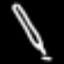
Label: pencil